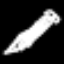
Label: pencil